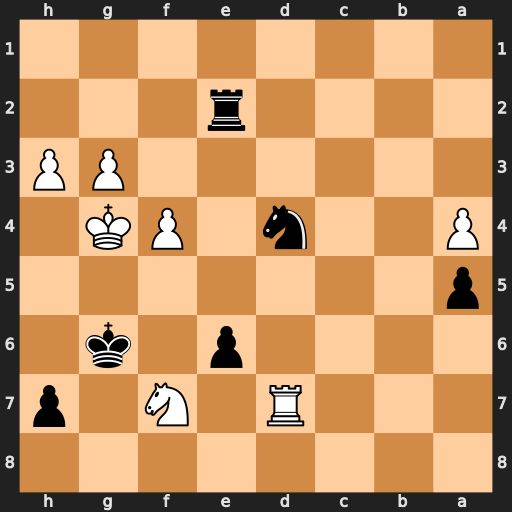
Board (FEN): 8/3R1N1p/4p1k1/p7/P2n1PK1/6PP/4r3/8
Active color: b
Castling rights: -
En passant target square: -
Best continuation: h5+ Kh4 Nf3#